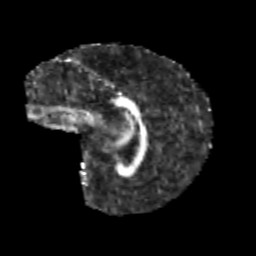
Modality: FA
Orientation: sagittal
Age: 12
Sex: female
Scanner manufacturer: siemens
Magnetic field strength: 3 T
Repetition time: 3.8 s
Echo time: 0.07 s